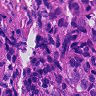
Metastatic tissue present: yes